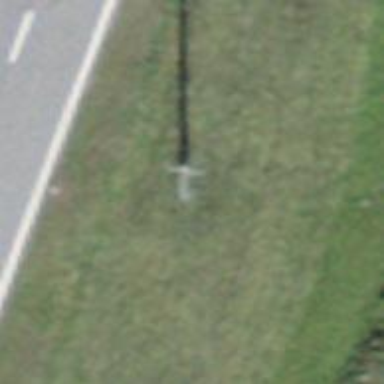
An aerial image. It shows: Concrete power pole.